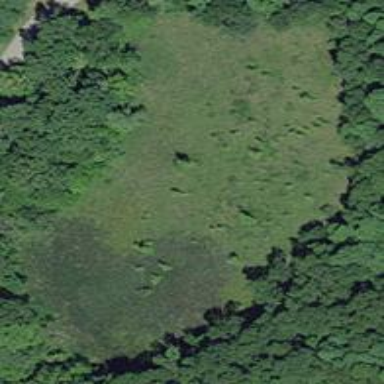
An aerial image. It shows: Marshy wetland area.